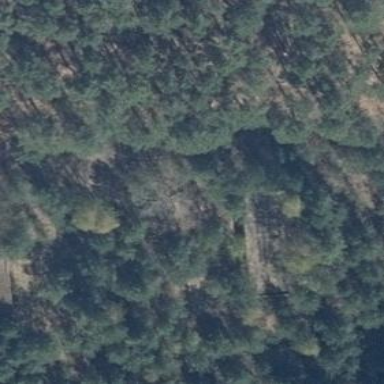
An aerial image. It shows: Landscape covered with heath.